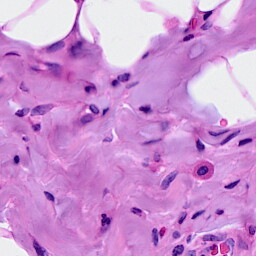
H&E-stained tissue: Breast